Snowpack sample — Loveland Pass, Silver Plume, Colorado, USA (2/11/26, 12:00 PM MST)
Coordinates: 39.663, -105.886
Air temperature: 35 °F
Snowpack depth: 82 cm
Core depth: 40 cm
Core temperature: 23 °F
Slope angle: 13°, slope face: 12°
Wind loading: high
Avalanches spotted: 1
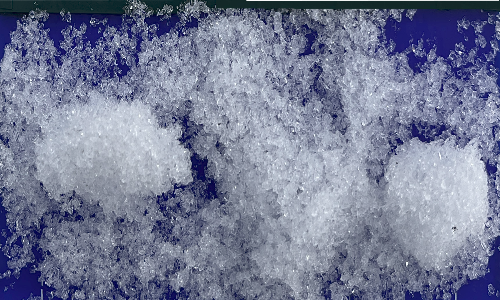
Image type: core
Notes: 1 small avalanche spotted on the north side of the bowl, lots of wind loading